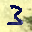
Label: 3